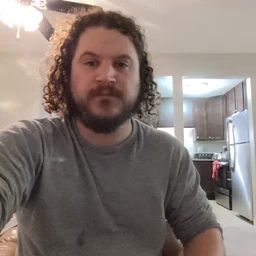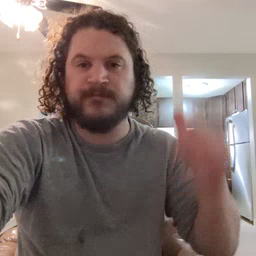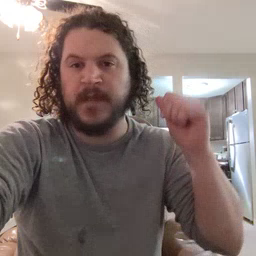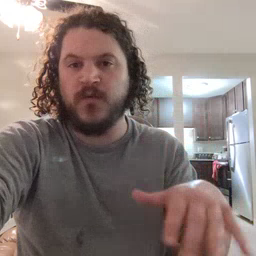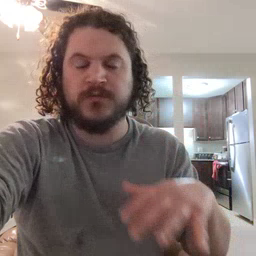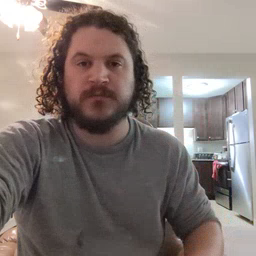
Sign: backyard